RGB frame:
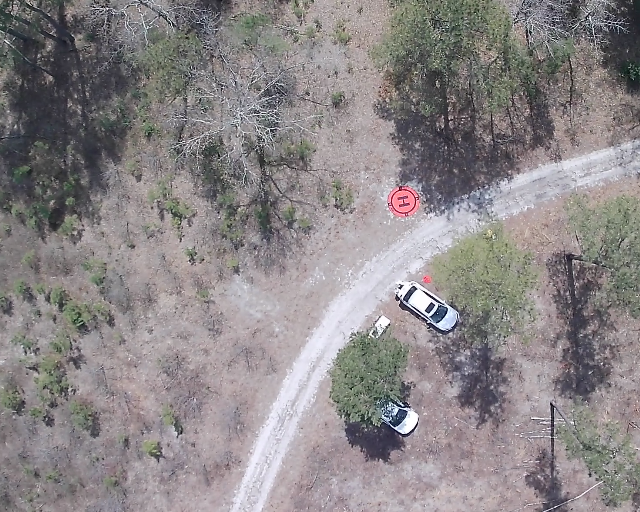
Thermal frame:
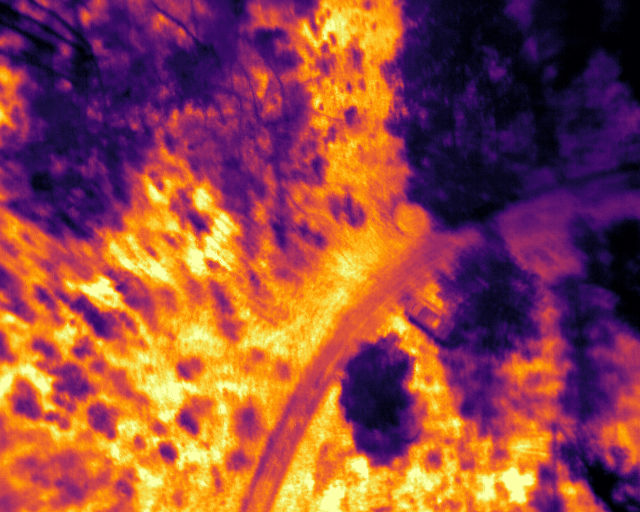
Captured: 2026-02-26 02:32:56
Pixels at or above 80 °C: 0 (fraction of frame: 0)